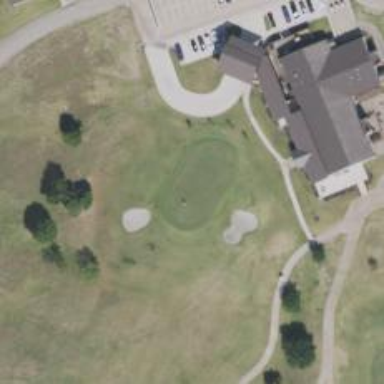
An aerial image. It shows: Golf hole.